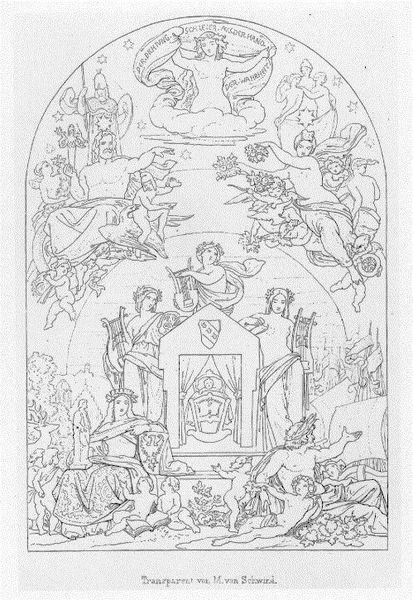
Titel: Goethes Geburt
Standort: Karlsruhe
Institution: Staatliche Kunsthalle Karlsruhe
Schlagwörter: baum, gott, hand, himmel, mann, nackt, wolken, frauen, menschen, blumen, fenster, frau, männer, schwarz, skizze, weiss, zeichnung, schleier, tiere, wolke, hochformat, schleife, tanz, bibel, kleidung, signatur, vorhang, erde, kirche, kind, musik, tanzen, krone, fliegen, kinder, engel, schrift, bogen, linien, baby, rundbogen, jugendstil, spielen, inschrift, musikinstrument, schild, antike, buch, stern, linie, schwarzweiss, sterne, sternenhimmel, radierung, stich, bleistift, helm, entwurf, kranz, mythologie, göttin, ritter, stift, wappen, singen, christus, jesus, götter, zeus, griechisch, wollust, musen, heilige, laute, apoll, anbeten, jupiter, harfe, lyra, heilig, taufe, maria, schwind, madonna, anbetung, allegorien, leier, gottheiten, dichtung, apollo, legende, apollon, germania, geburt, krippe, säugling, wiege, harfen, harve, kithara, wahrheit, zeichnugn, paradis, geburt christi, puten, himmlisch, neptun, lauten, entwruf, paradise, fügung, arphe, nachzeichnung, milde, r, 1900, bab<y, emscjem#baby, segeöl, umrißzeichnung, skizze+, wolust, kind in krippe, jenster, s1900, schwied, himmel kind